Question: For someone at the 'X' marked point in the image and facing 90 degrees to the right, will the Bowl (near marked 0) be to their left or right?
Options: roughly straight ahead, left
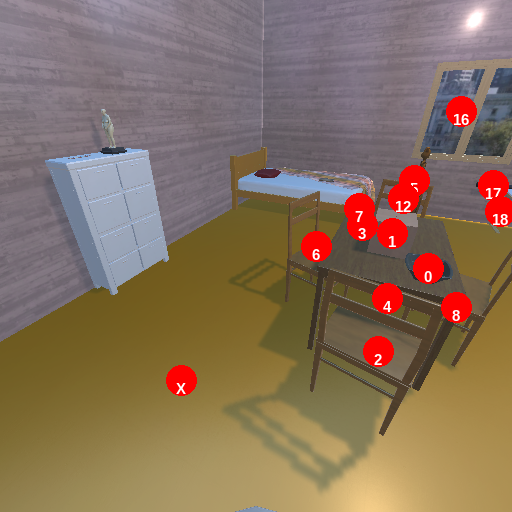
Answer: roughly straight ahead